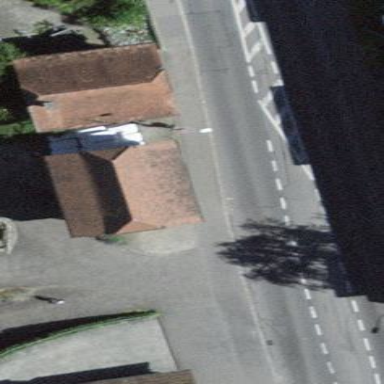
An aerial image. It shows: Barn.